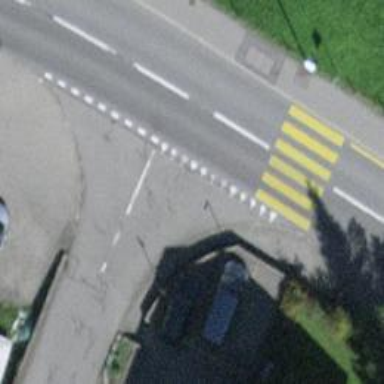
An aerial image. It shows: Road with "give way" sign.